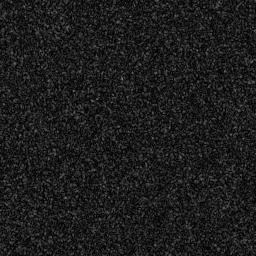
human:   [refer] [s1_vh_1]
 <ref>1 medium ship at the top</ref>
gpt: <box>[[25, 19, 37, 32, 0]]</box>